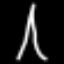
Label: The Eiffel Tower